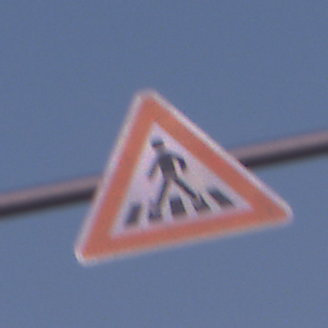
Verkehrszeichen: FussgaengerueberwegRechts
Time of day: SunriseSunset
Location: Outdoor (Nature)
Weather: Clear
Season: NotSpecified
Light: Natural